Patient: sex M, age 72
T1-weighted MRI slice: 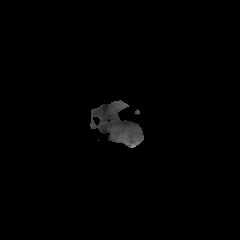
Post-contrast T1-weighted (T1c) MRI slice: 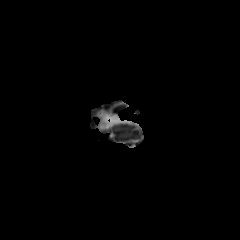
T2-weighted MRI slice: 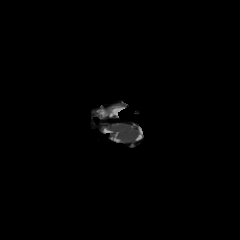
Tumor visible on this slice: no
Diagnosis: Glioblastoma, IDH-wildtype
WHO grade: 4